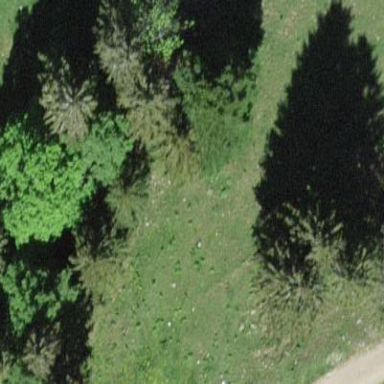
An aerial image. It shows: Forest with evergreen needle-leaved trees.